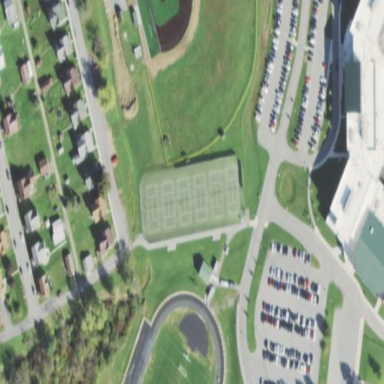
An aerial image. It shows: Tennis court in leisure pitch.